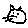
Label: cat